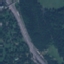
Land use / land cover class: Highway